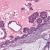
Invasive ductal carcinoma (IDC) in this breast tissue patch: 1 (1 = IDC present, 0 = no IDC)